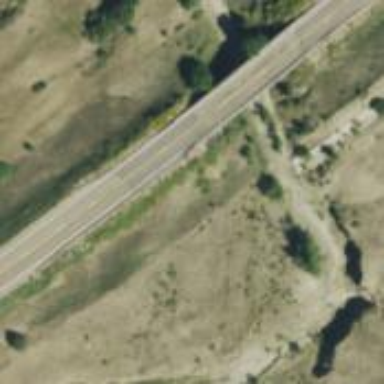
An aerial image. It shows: Primary highway bridge with asphalt surface. The track type is grade1.